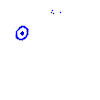
Particle: pion